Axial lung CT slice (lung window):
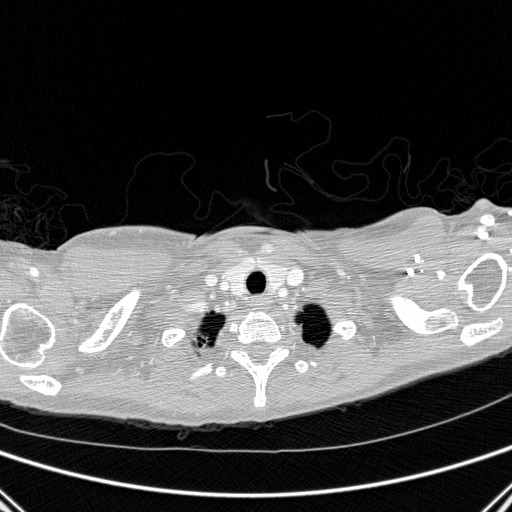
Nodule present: no